Question: I'm frequently using OCX controls with VB6 and some export their own type names for enumeration types, such as here:

'show' is actually a 'Long' (signed 32 bit number), but because only the values 0-4 are allowed as parameters for this function, the OCX defines '_afioShow' as an enumeration from 0 to 4. This also means that wherever a value of this type is needed, the VB6 IDE automatically shows a dropdown list with the enumeration members ('showMinimized', 'showMaximized' and so on).
I would like to do something similar in an OCX module that I am writing. How can I define and export such a type? I'm using Visual C++ 2010.
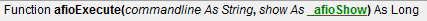
Answer: Just write a typedef for the enum in your IDL. A random example:
'''
typedef enum {
digitOne=1,
digitTwo=2
} EnumDigits;
[
object,
uuid(5F3D3E00-0F66-4199-B548-654A9174552B),
dual,
pointer_default(unique)
]
interface IHandleDigits : IDispatch {
[id(0), propget] HRESULT Digit([out,retval] EnumDigits* retval);
}
'''